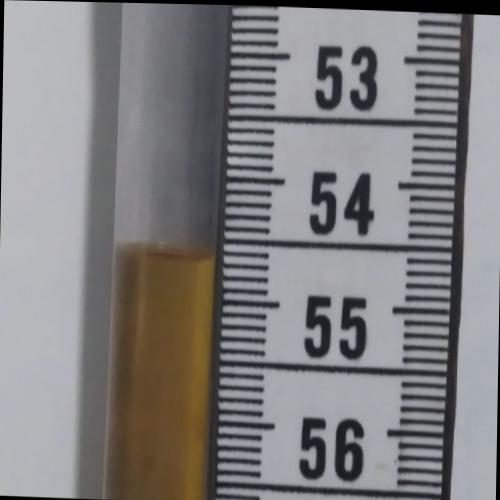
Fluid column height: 54.6 cm